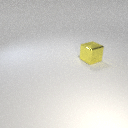
large yellow metal cube